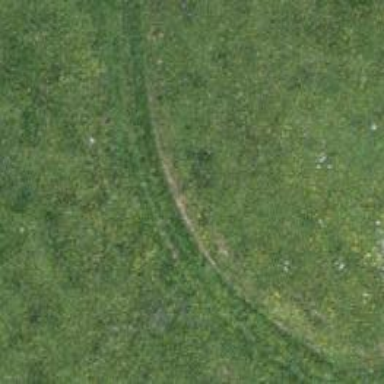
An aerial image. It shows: Track with grade 5 tracktype.